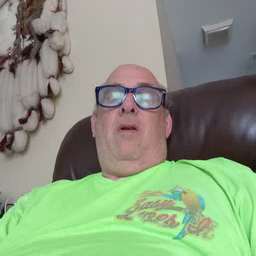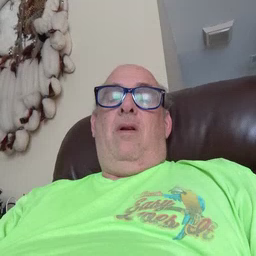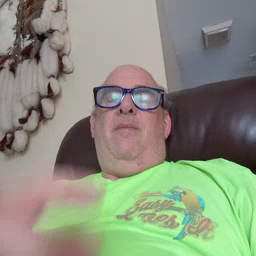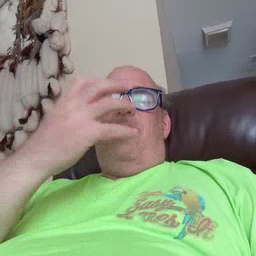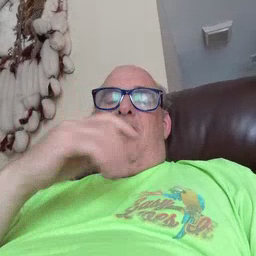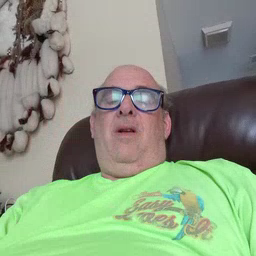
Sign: mad